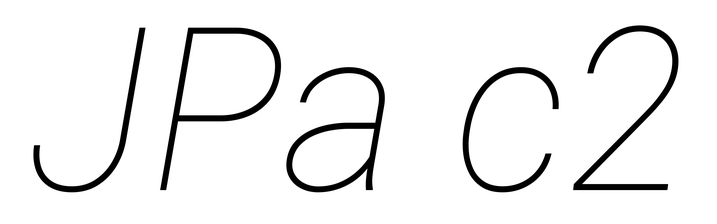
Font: Roboto-Italic_Thin_Italic